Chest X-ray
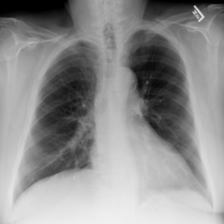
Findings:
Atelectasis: negative
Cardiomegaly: negative
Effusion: negative
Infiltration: negative
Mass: negative
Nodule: negative
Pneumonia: negative
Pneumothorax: negative
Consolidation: negative
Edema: negative
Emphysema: negative
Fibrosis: negative
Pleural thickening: negative
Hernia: negative